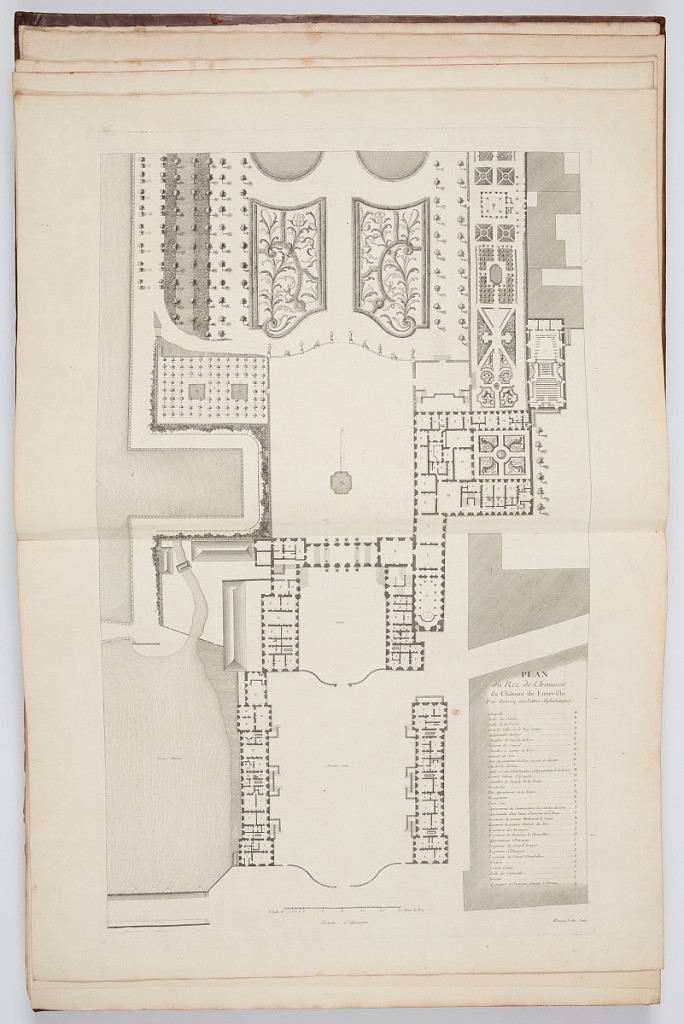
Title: Plan du Rez-de-Chaussée du Château de Luneville
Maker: Emmanuel Héré de Corny, French, 1705–1763
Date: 1753
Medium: Engraving on laid paper
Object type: Bound print
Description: Plan of the ground floor leading out to the gardens of the Castle of Luneville. At lower right is a lettered plan of the rooms; at lower center is a scale bar of "8 Toises de Roy."